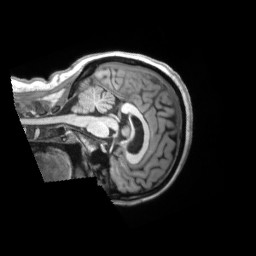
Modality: T1w
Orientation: sagittal
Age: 52
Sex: female
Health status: ill
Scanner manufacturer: siemens
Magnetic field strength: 3 T
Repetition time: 2.2 s
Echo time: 0.00157 s